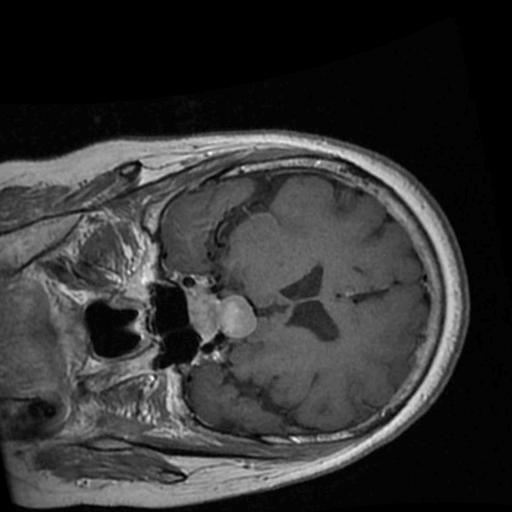
Label: brain_tumor